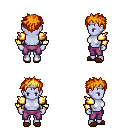
a pixel art fantasy rpg character, female body template, dark elf, purple skin, gold arm armor, magenta pants, light blonde bedhead hairstyle, silver tiara, brown slippers, four views (front, back, left, right), 2x2 character sprite sheet, small pixel art, hard edges, no anti-aliasing